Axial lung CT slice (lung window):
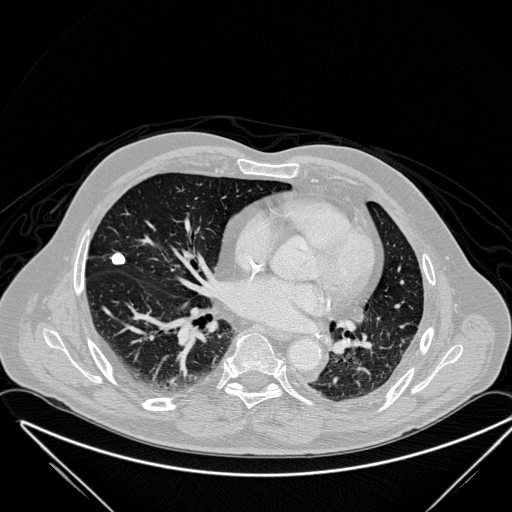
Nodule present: yes
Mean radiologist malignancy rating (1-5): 3